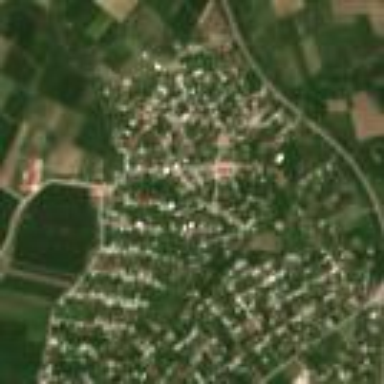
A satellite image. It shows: Residential area located in village.